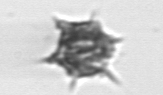
Label: Dictyocha